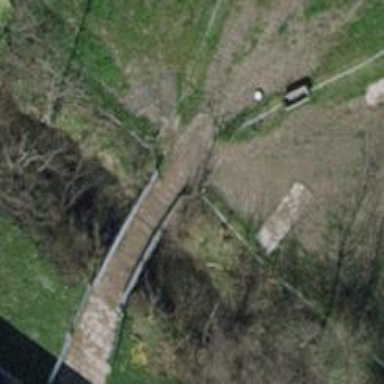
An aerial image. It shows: Track road on bridge.